Field crop: maize
Growth stage: 2
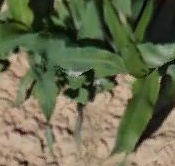
Species: maize